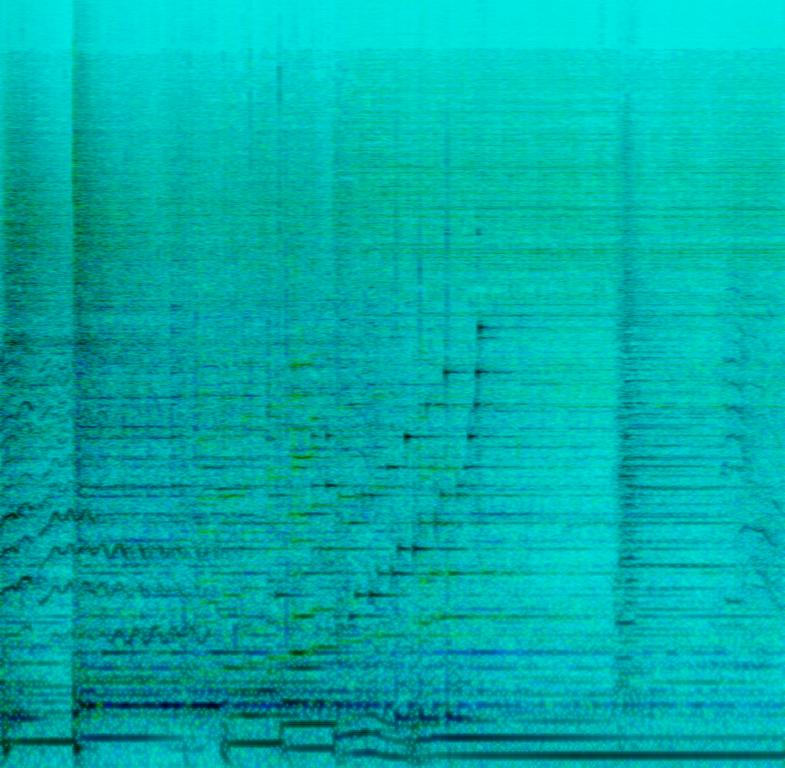
This gospel song features a male voice singing the main melody in an emotional voice. This is accompanied by the percussion playing continuously in sixteenth notes on the ride cymbal. The bass plays a groovy lick and fill based on the root note of the chord. The piano plays a chord followed by a fill and an ascending run. This song can be played in a Christian movie.